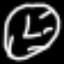
Label: clock